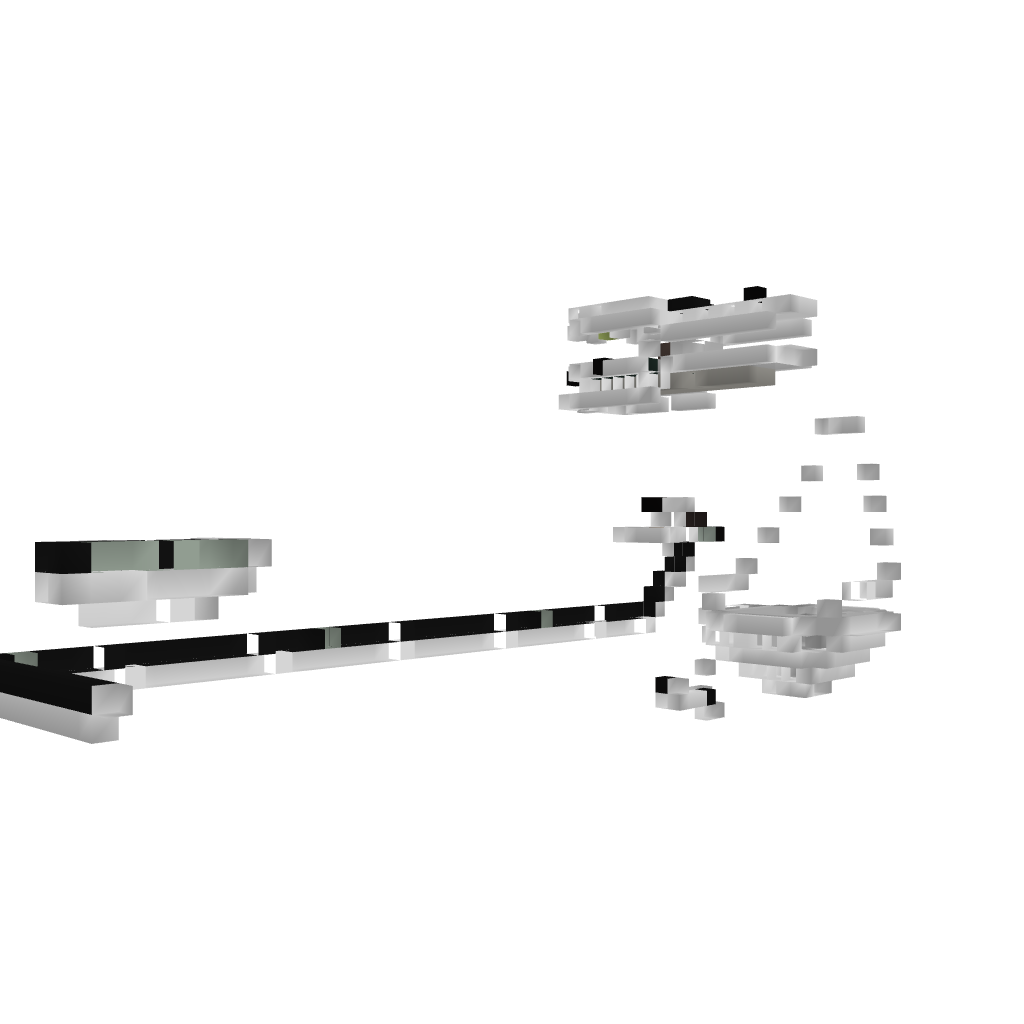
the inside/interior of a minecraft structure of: TNT Mob Trap-Death Bowl